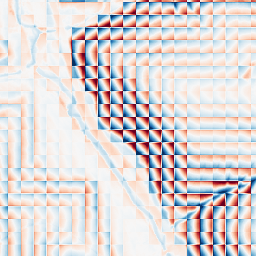
Category: wavelet
Decomposition family: wavelet_biorthogonal
Decomposition parameters: wavelet: bior1.3
level: 4
Upsampling method: quartic
Upsampling parameters: scale: 2
Upsampling scale: 2